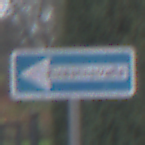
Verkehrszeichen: EinbahnstrasseLinksweisend
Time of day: Midday
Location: Outdoor (Urban)
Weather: Overcast
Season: NotSpecified
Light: Natural